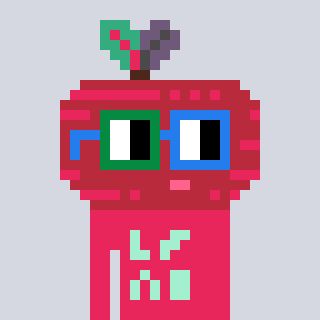
a pixel art character with square green and blue glasses, a beet-shaped head and a redpinkish-colored body on a cool background